Question: I want to plot a decision tree (as estimated by the partykit package) using the powerful ggparty package. Everything is fine except for the number of decimal places of numeric split variables. How can I format the 'breaks_label' in 'geom_edge_label()', for example, to change '> 75.33333' into '> 75.3' in the plot below? 'round()' does not work. I might use a workaround via the general 'options(digits = 3)', but I am wondering whether there is a more direct way.
'''
library("ggparty")
data("WeatherPlay", package = "partykit")
sp_o <- partysplit(1L, index = 1:3)
sp_h <- partysplit(3L, breaks = 75 + 1/3)
sp_w <- partysplit(4L, index = 1:2)
pn <- partynode(1L, split = sp_o, kids = list(
partynode(2L, split = sp_h, kids = list(
partynode(3L, info = "yes"),
partynode(4L, info = "no"))),
partynode(5L, info = "yes"),
partynode(6L, split = sp_w, kids = list(
partynode(7L, info = "yes"),
partynode(8L, info = "no")))))
py <- party(pn, WeatherPlay)
ggparty(py) +
geom_edge() +
# geom_edge_label() +
geom_edge_label(mapping = aes(label = paste(breaks_label))) +
geom_node_splitvar() +
geom_node_info()
'''

<URL>
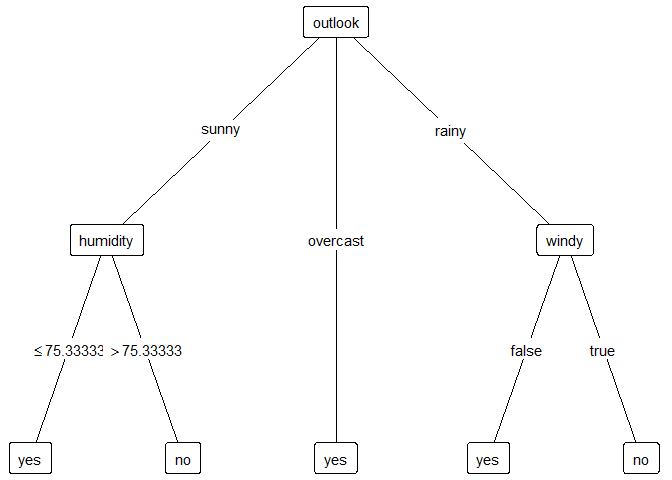
Answer: Thanks for using ggparty!
So I think, this is something for which there's really no straight-forward solution with the current version. But I'll make sure to implement it in the future!
Generally, through using the geoms only on subsets of the nodes, one can usually work around quite a lot of stuff. As you have already noticed, the breaks_label are not stored as numeric but as character with some parsable text for the inequality signs infront of them. Therefore you'll have to use something like substr().
'''
ggparty(py) +
geom_edge() +
geom_edge_label(id = -c(3, 4)) +
geom_edge_label(mapping = aes(label = paste(substr(breaks_label, start = 1, stop = 15))),
id = c(3, 4)) +
geom_node_splitvar() +
geom_node_info()
'''
I also modified one of the internal functions to include the rounding feature, so you can get it from github and use it. But I haven't really tested it, so use at your own risk ;)
'''
library(devtools)
source_url("https://raw.githubusercontent.com/martin-borkovec/ggparty/martin/R/add_splitvar_breaks_index_new.R")
rounded_labels <- add_splitvar_breaks_index_new(party_object = py,
plot_data = ggparty:::get_plot_data(py),
round_digits = 2)
ggparty(py) +
geom_edge() +
geom_edge_label(mapping = aes(label = unlist(rounded_labels)),
data = rounded_labels) +
geom_node_splitvar() +
geom_node_info()
'''